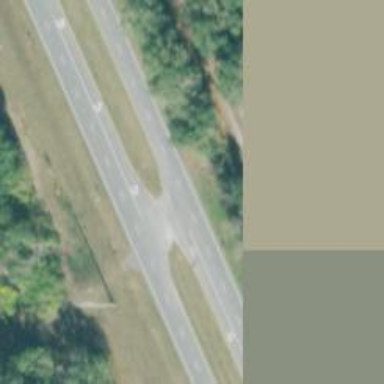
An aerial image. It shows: Expressway with asphalt surface classified as trunk highway.